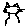
Label: cat